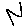
Label: zigzag